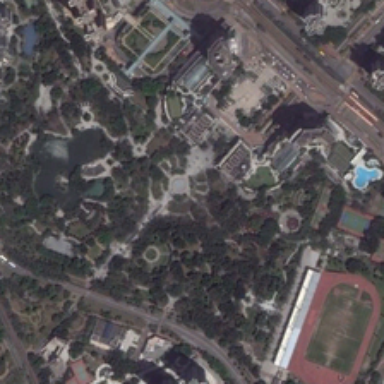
Many green trees and a playground are in a park near a road .